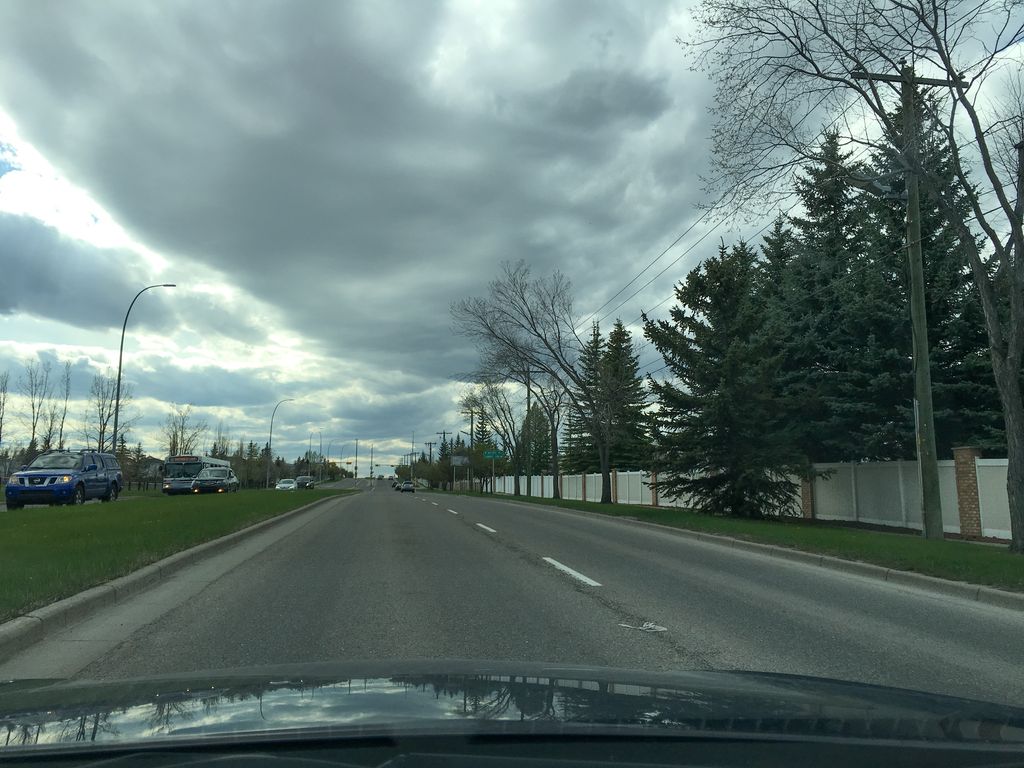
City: calgary